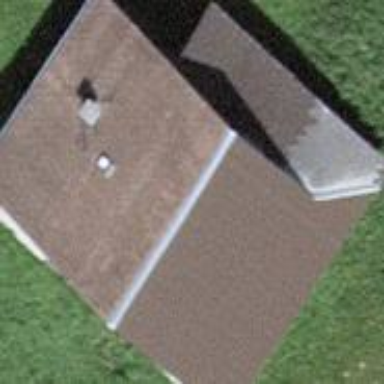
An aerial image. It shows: Rural barn.